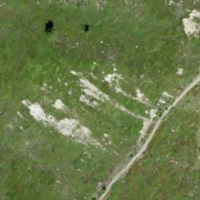
EUNIS habitat code: 26
Species observed at this site:
Lasiocampa quercus